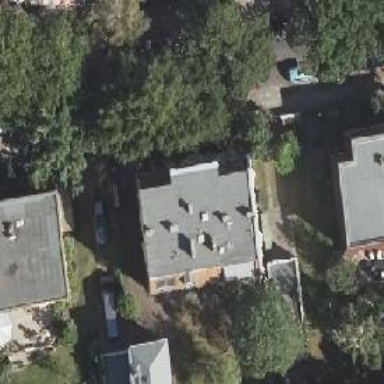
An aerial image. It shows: Apartment building with double saltbox roof shape.